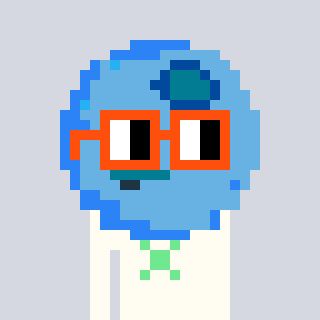
a pixel art character with square orange glasses, a blueberry-shaped head and a grayscale-colored body on a cool background